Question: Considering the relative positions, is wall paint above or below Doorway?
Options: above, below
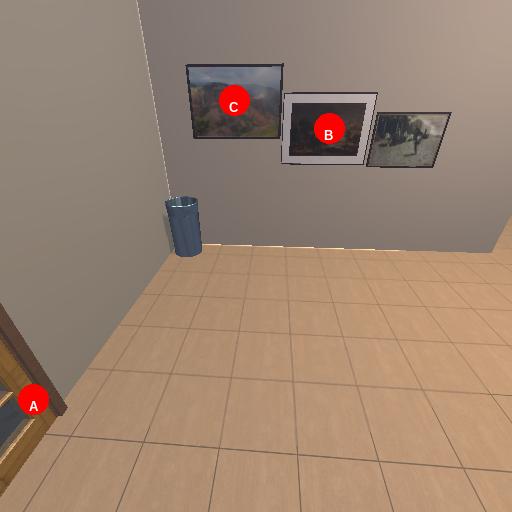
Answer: above